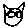
Label: cat